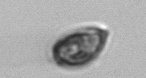
Label: Prorocentrum_triestinum